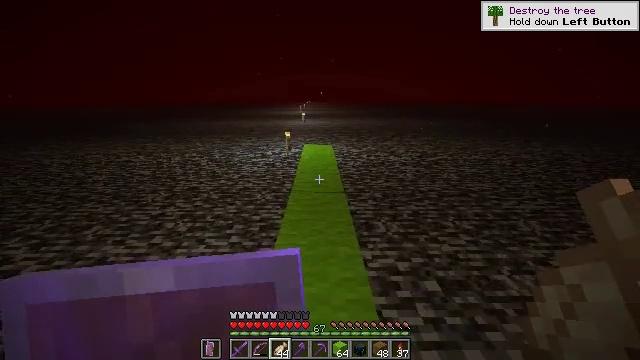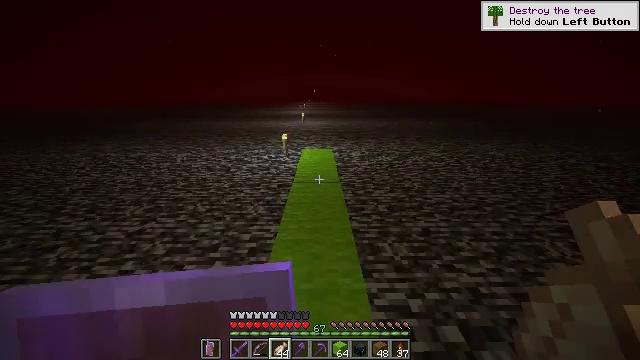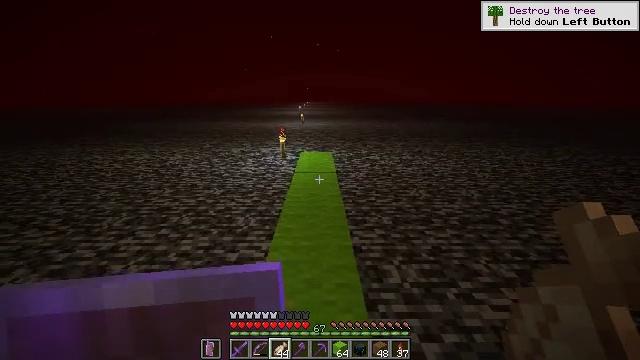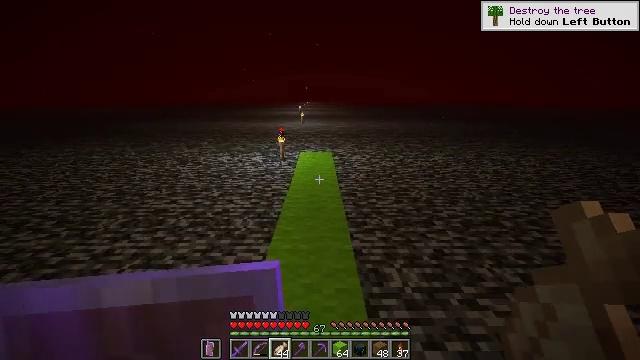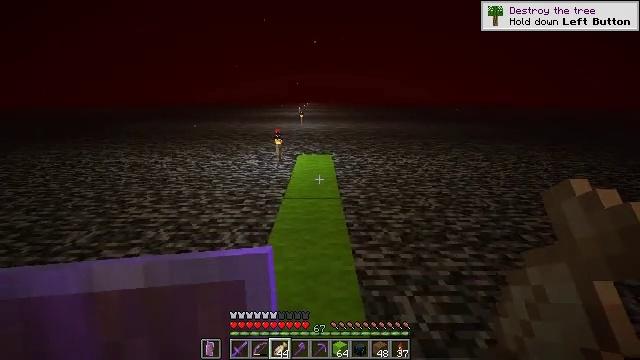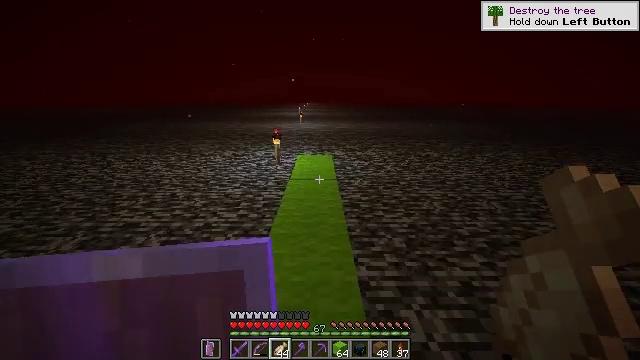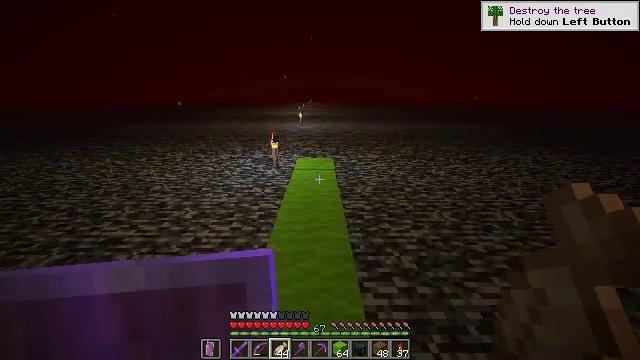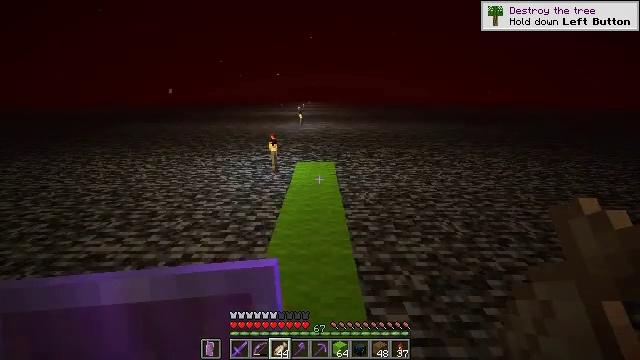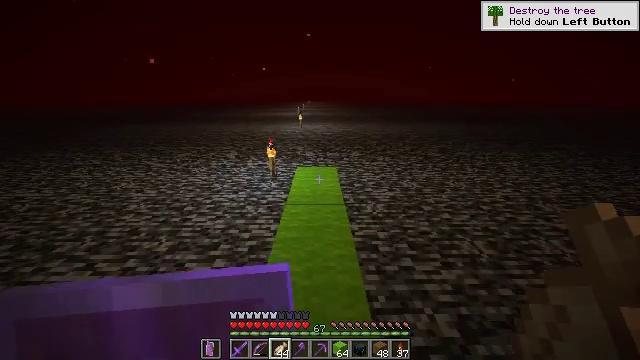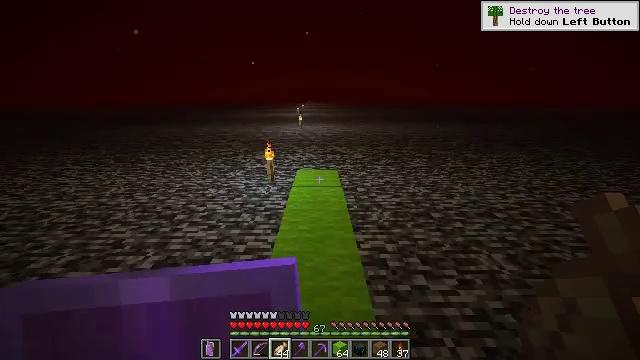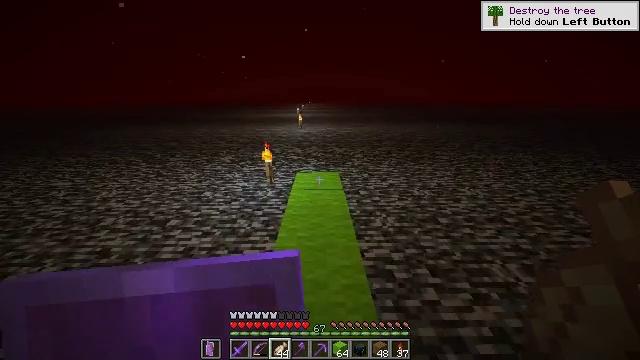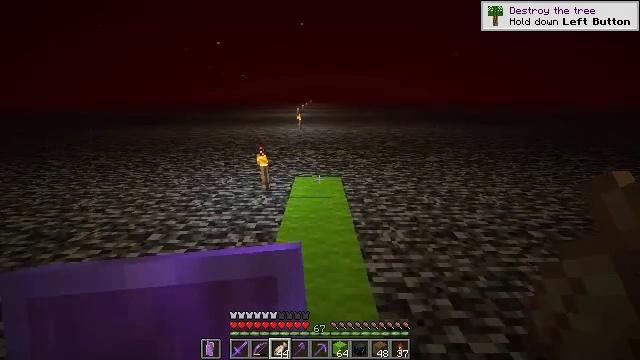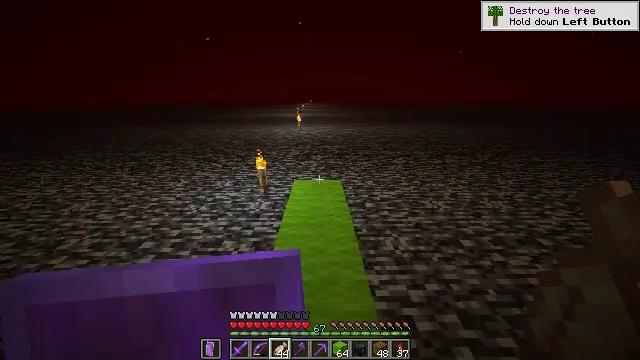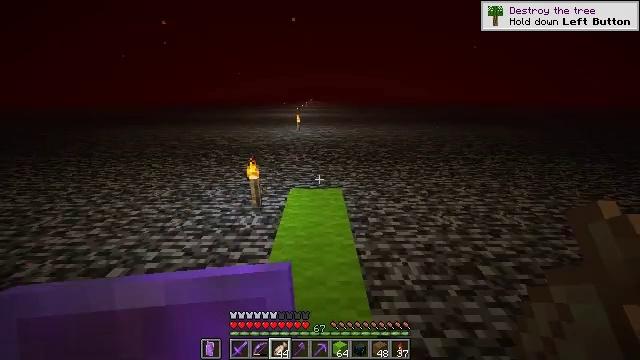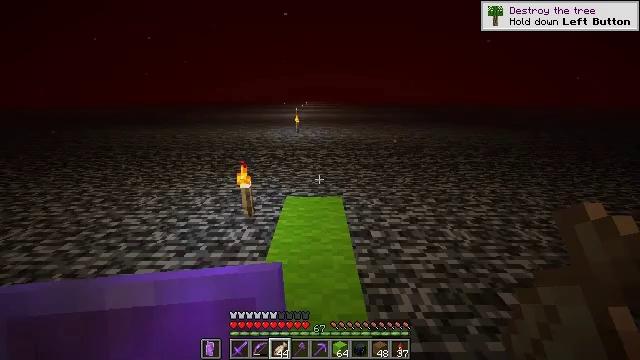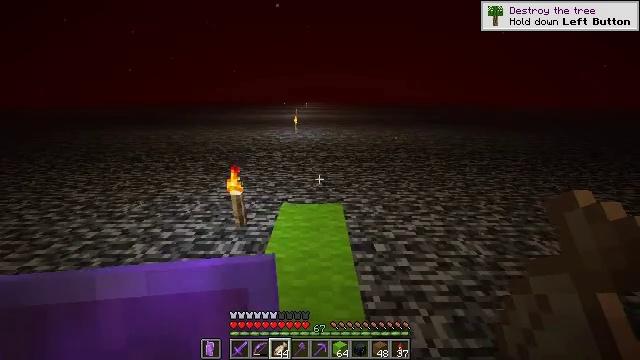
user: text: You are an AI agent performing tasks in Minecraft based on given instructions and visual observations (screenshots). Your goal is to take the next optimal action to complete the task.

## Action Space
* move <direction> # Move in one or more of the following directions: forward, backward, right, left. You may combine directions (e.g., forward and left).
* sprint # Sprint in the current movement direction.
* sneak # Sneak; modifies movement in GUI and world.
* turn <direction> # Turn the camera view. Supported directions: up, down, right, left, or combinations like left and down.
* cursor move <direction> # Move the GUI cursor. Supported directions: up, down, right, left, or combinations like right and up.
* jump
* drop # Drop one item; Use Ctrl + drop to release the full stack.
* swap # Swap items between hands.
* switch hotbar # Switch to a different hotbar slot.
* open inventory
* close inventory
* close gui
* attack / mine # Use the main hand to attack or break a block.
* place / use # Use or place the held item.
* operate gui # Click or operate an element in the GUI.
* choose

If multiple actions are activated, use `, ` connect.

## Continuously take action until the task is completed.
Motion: motion action
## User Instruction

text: Use a crafting table to obtain a lime carpet.
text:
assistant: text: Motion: move forward, sprint
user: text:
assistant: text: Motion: move forward, sprint
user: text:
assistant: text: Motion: move forward, sprint
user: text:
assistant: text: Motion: move forward, sprint
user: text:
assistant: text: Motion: move forward, sprint
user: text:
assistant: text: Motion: move forward, sprint
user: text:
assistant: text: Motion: move forward, sprint
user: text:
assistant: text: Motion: move forward, sprint
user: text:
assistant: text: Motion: move forward, sprint
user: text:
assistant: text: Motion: move forward, sprint
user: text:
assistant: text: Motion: move forward, sprint
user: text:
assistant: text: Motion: move forward, sprint
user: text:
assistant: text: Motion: move forward, sprint
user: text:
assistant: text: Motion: move forward, sprint
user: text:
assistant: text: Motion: move forward, sprint
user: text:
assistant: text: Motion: move forward, sprint
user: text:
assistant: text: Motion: move forward
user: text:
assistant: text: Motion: no_op
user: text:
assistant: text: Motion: no_op
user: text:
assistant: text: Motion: no_op
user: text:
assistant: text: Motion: no_op
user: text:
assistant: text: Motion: no_op
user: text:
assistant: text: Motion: no_op
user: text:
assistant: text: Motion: no_op
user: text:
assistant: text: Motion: no_op
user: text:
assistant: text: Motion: no_op
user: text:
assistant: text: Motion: no_op
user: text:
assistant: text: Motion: no_op
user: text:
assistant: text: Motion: no_op
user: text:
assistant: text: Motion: no_op